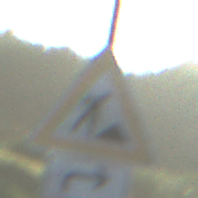
Verkehrszeichen: Arbeitsstelle
Zusatzzeichen unten: RichtungsangabeDurchPfeile5
Umgebung: Outdoor, Suburban
Tageszeit: SunriseSunset
Wetter: PartlyCloudy
Licht: Natural
Jahreszeit: NotSpecified
Kontrast: HighContrast